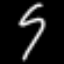
Label: squiggle